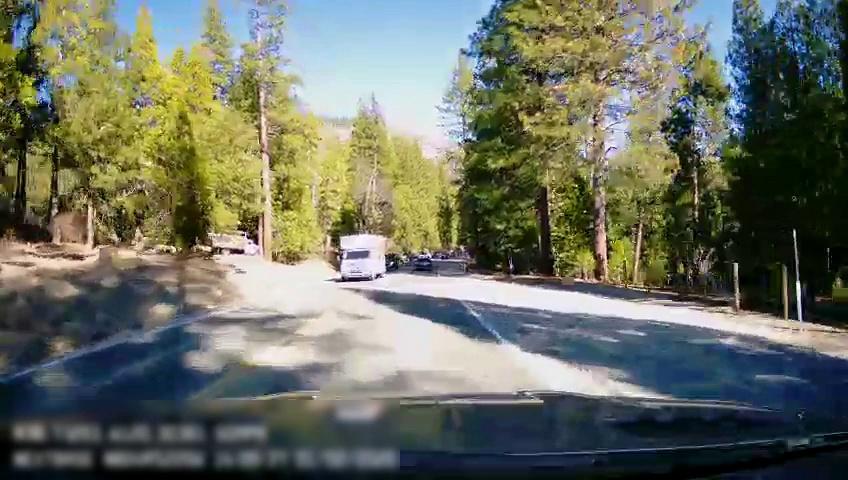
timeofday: Day
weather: Sunny
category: Drivable Space
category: Vehicles | Truck
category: Vehicles | Truck
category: Vehicles | Truck
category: Vehicles | Car
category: Lanes | Opposite Lane
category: Lanes | Current Lane